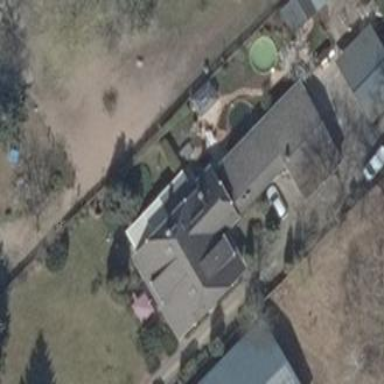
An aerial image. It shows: Simple and straightforward house.